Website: apple
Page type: payment
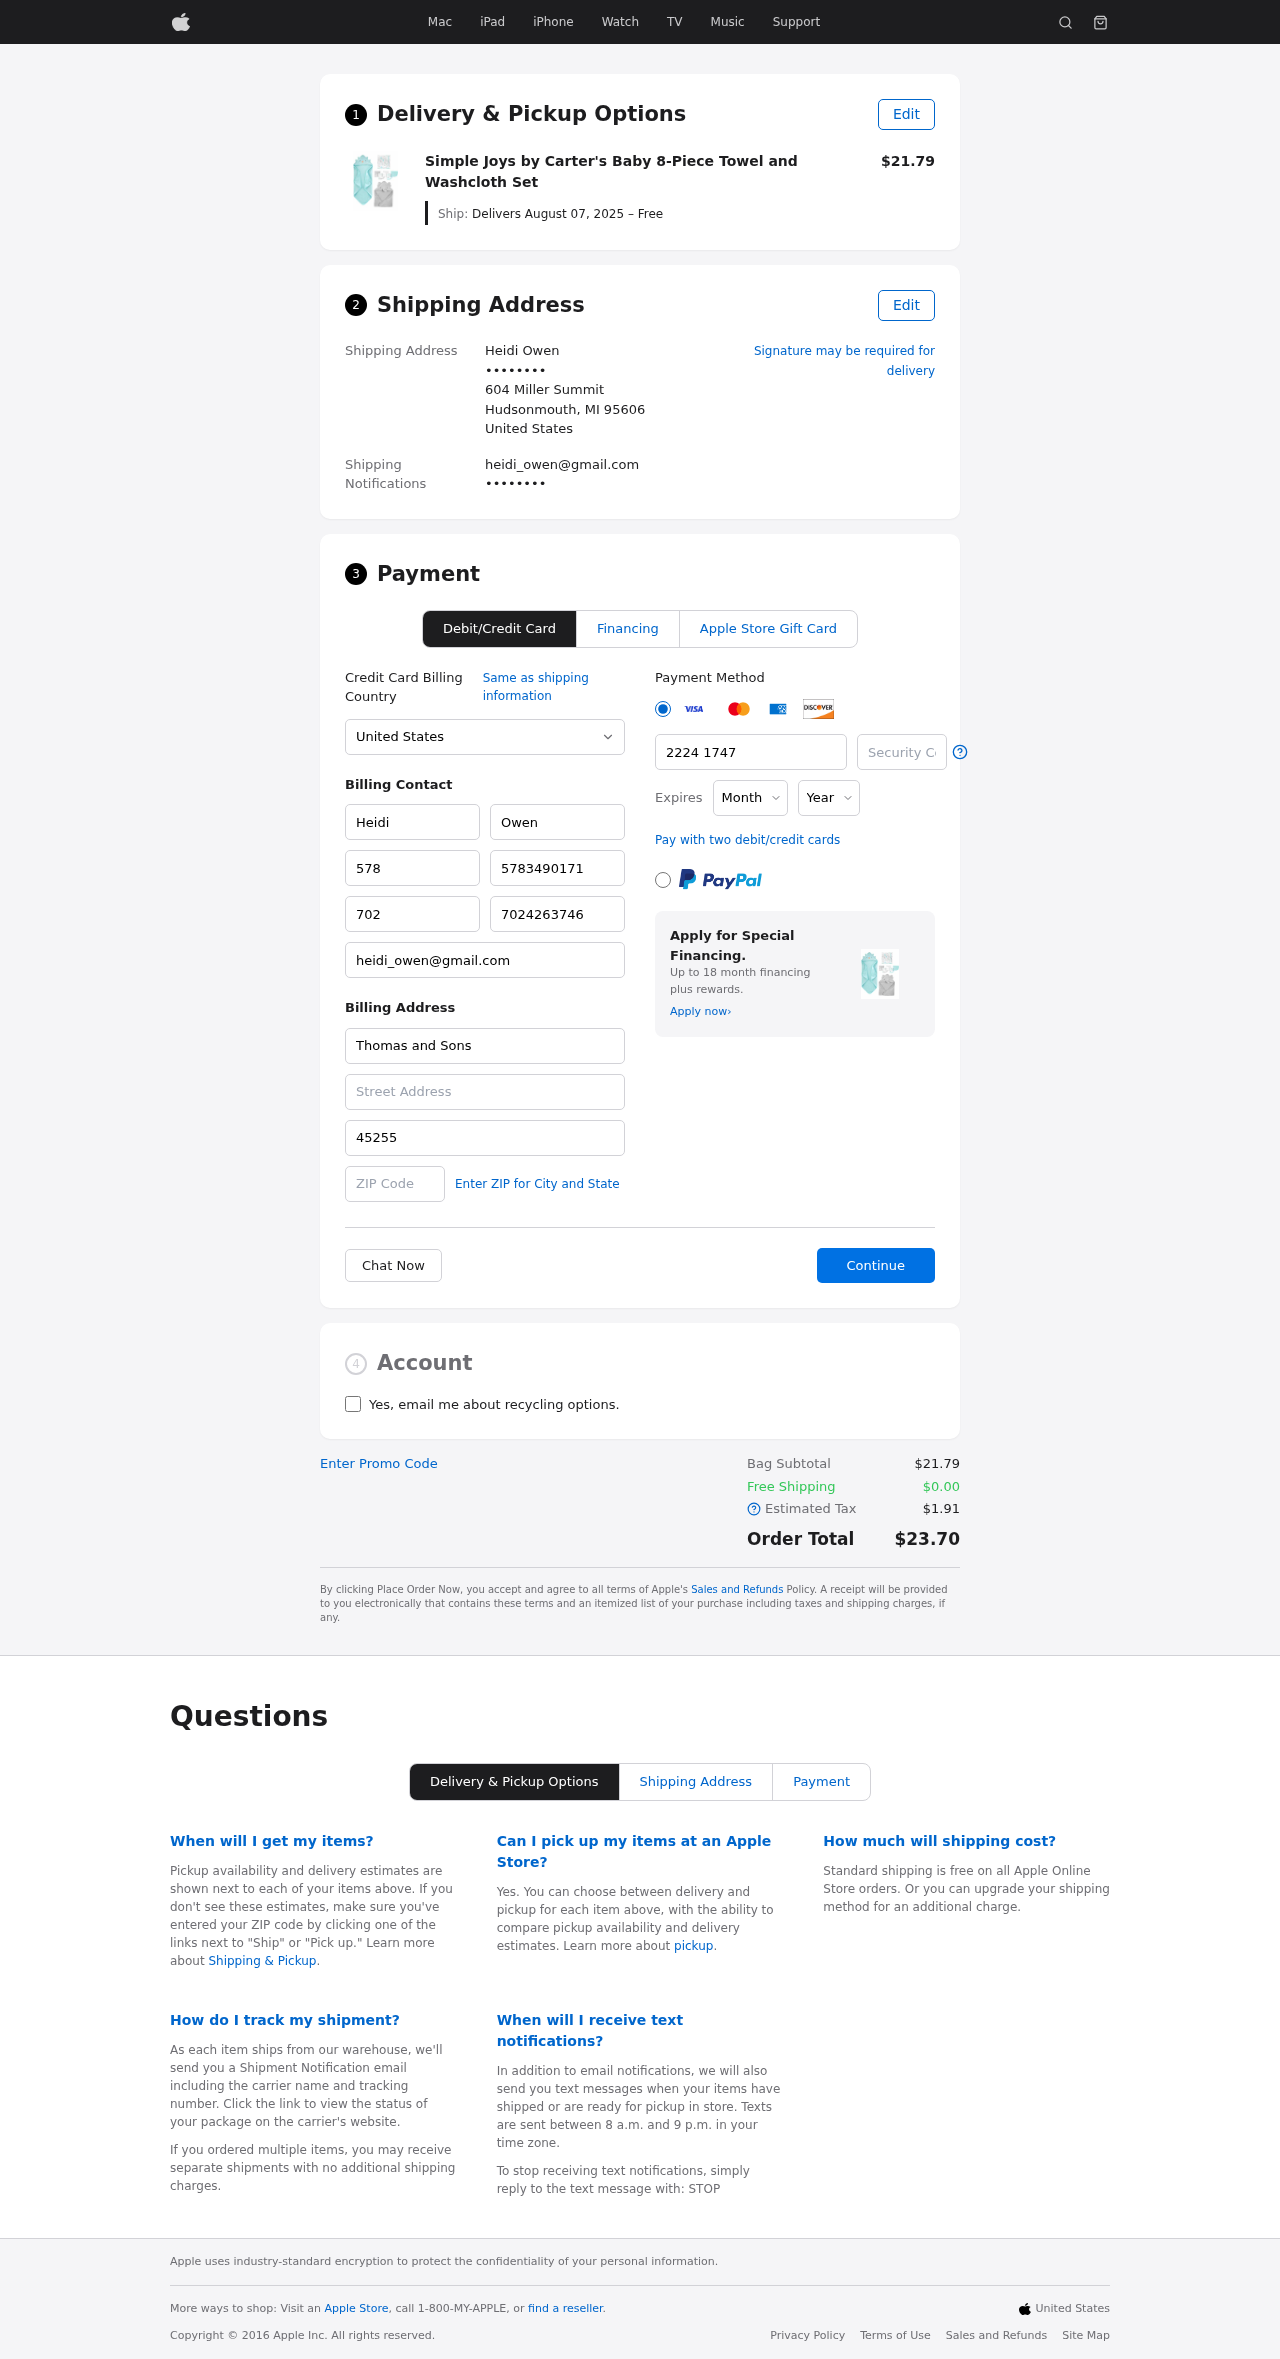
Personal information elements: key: PII_CARD_CVV
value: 626
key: PII_CARD_EXPIRY_MONTH
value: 10
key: PII_CARD_EXPIRY_YEAR
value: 27
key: PII_CARD_NUMBER
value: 2224 1747 5129 8562
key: PII_CITY_STATE_ZIP
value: Hudsonmouth, MI 95606
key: PII_COMPANY
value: Thomas and Sons
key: PII_COUNTRY
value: United States
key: PII_EMAIL
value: heidi_owen@gmail.com
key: PII_EMAIL2
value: heidi_owen@gmail.com
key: PII_FIRSTNAME
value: Heidi
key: PII_FULLNAME
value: Heidi Owen
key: PII_LASTNAME
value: Owen
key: PII_PHONE3
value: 5783490171
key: PII_PHONE_ALT
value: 7024263746
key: PII_PHONE_ALT_AREA
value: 702
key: PII_PHONE_AREA
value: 578
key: PII_SECURITY_CODE
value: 45255
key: PII_STREET
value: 604 Miller Summit
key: PII_PHONE
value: ••••••••
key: PII_PHONE2
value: ••••••••
Product elements: key: PRODUCT1_NAME
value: Simple Joys by Carter's Baby 8-Piece Towel and Washcloth Set
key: PRODUCT1_PRICE
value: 21.79
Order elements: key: ORDER_DELIVERY_DATE
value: Delivers August 07, 2025 – Free
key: ORDER_SUBTOTAL
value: $21.79
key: ORDER_SHIPPING_COST
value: $0.00
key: ORDER_TAX
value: $1.91
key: ORDER_TOTAL
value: $23.70